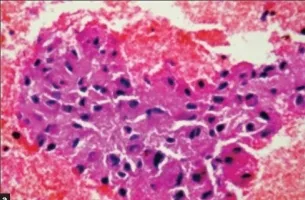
(a) Cell block showing classical features of pheochromocytoma (H and E, x400). (b) Tissue section shows tumor cells arranged in the characteristic Zellballen pattern (H and E, x400).
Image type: pathology (h&e)